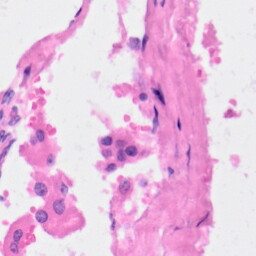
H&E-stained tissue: Kidney